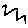
Label: zigzag